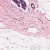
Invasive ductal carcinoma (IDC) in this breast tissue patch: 0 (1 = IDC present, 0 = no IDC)